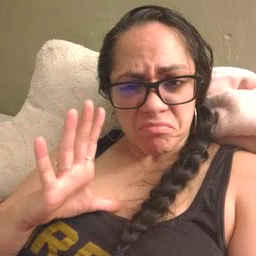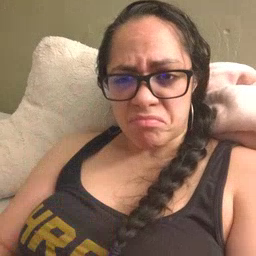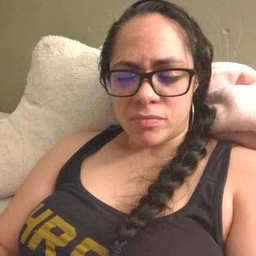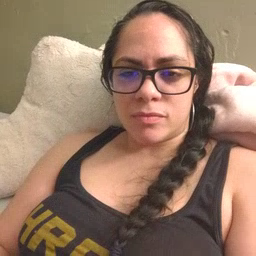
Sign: fine